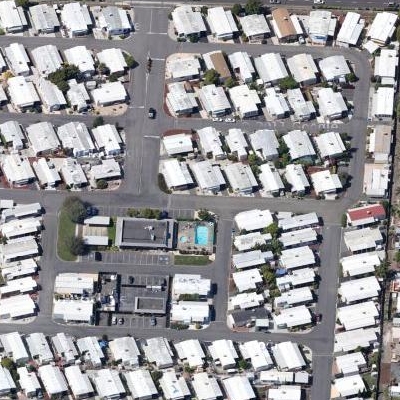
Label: fResident